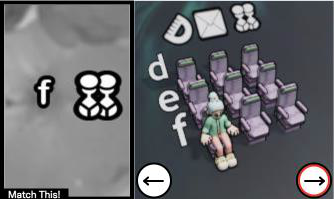
Task: seats
Answer: no